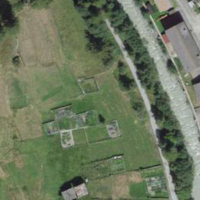
EUNIS habitat code: 26
Species observed at this site:
Phoenicurus ochruros